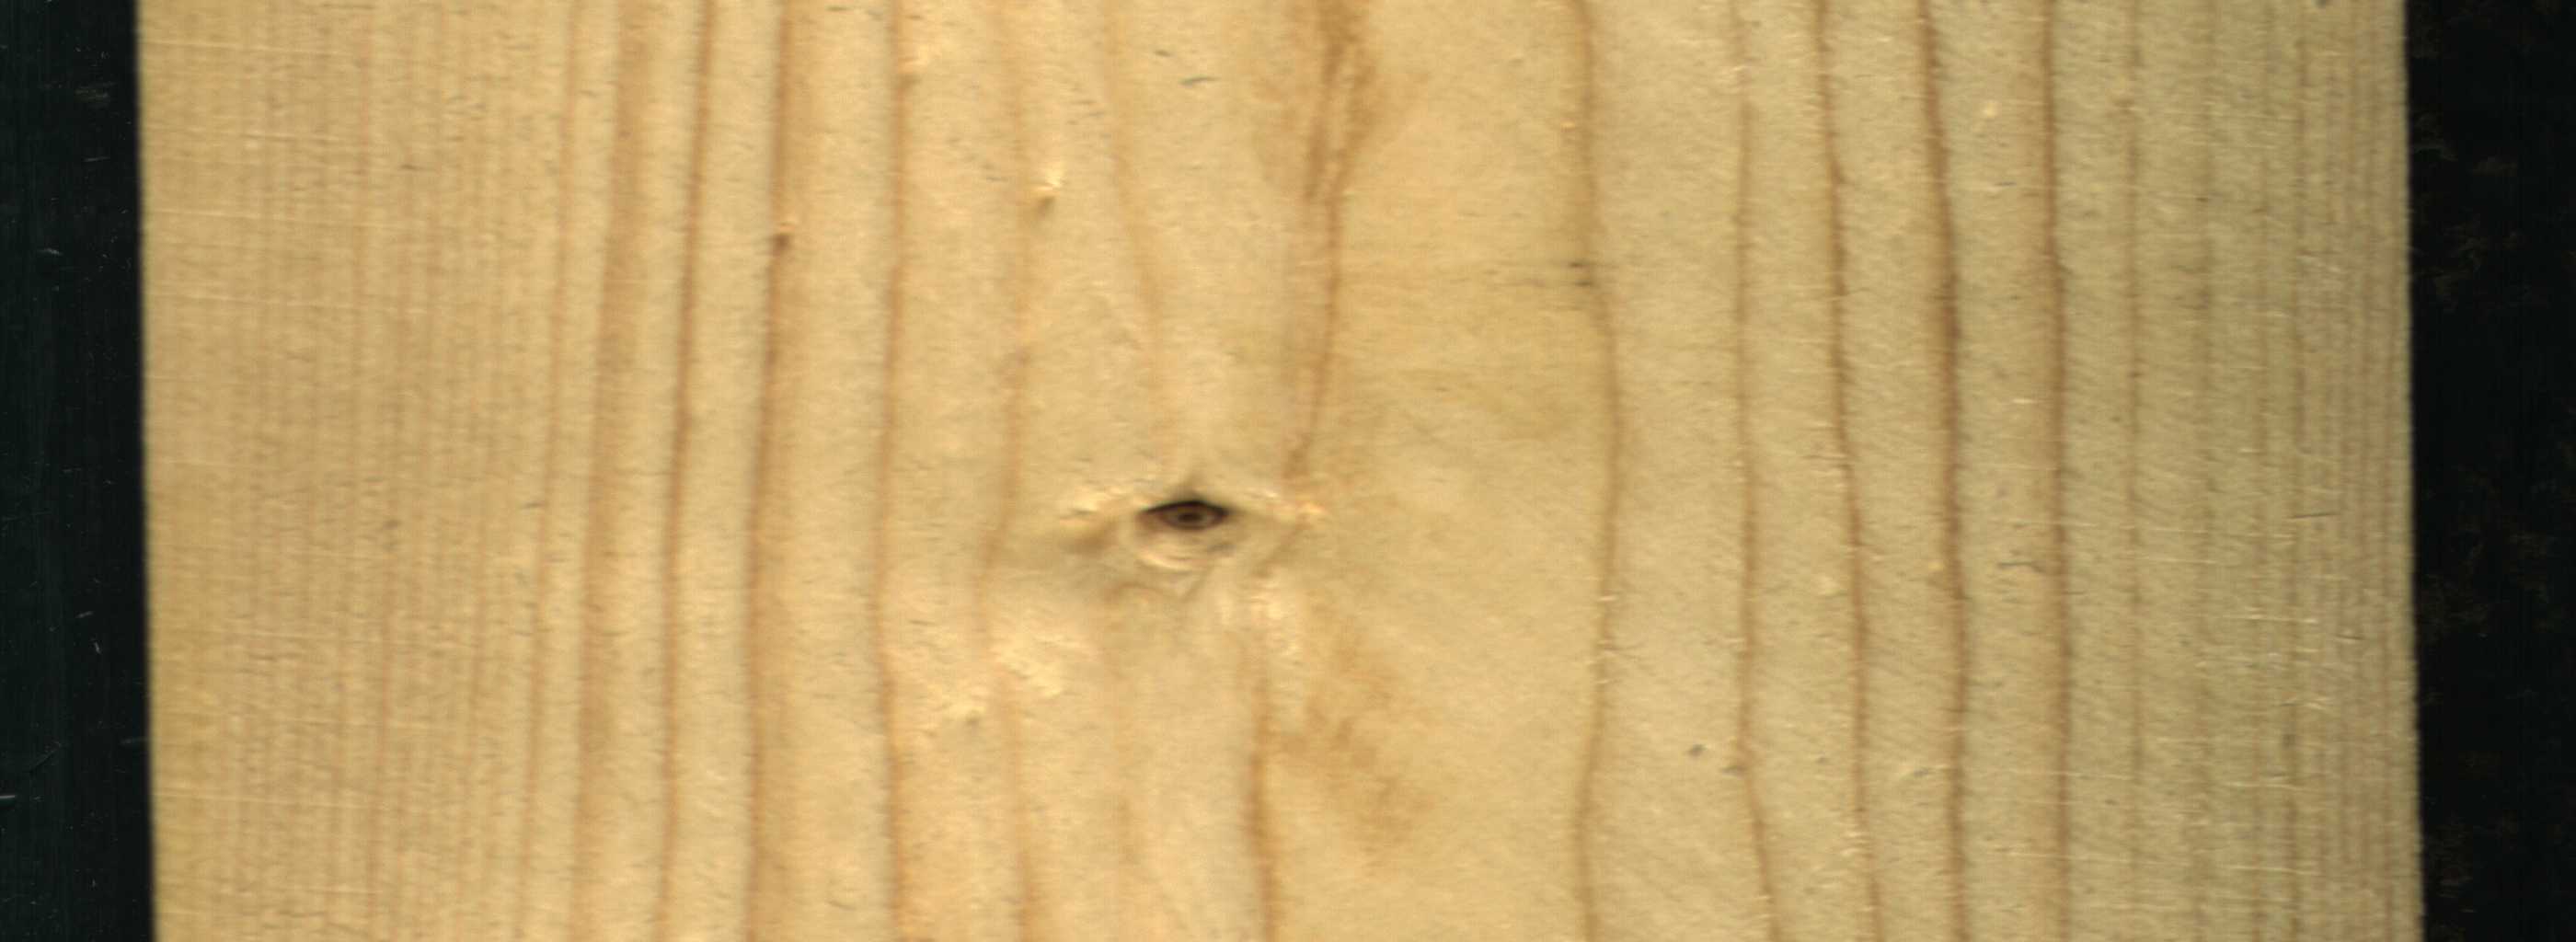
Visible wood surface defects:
Dead_Knot